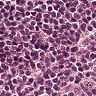
Metastatic tissue present: no